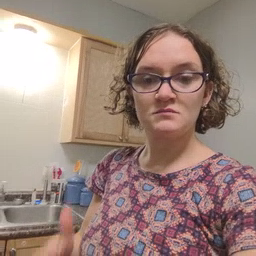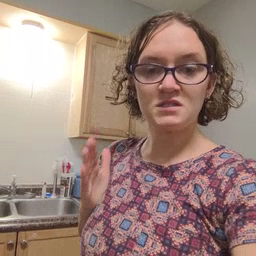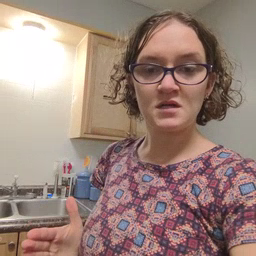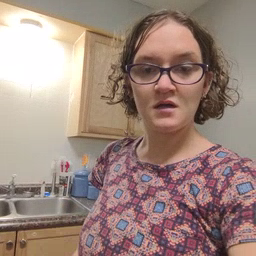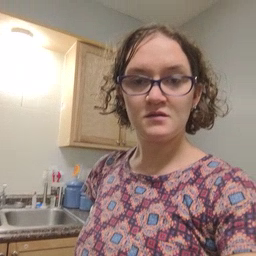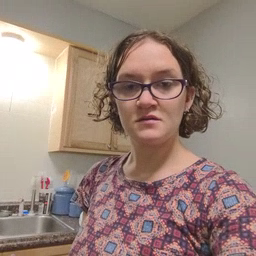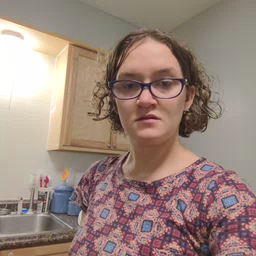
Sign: beside